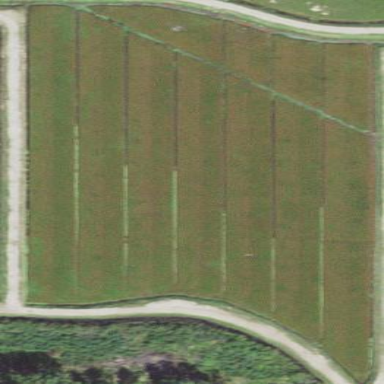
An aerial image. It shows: Farmland where cranberries are grown.